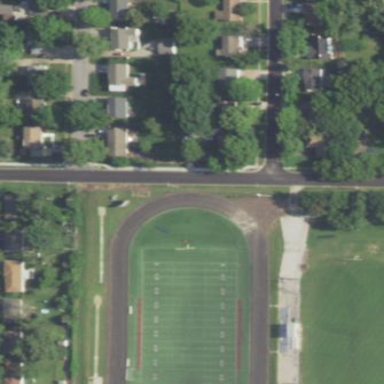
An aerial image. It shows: Astroturf pitch designated for American football.